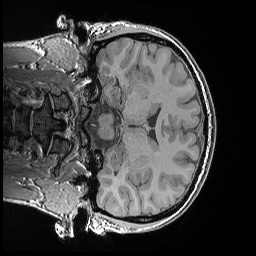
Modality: T1w
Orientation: coronal
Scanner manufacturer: siemens
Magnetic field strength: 3 T
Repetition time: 0.02 s
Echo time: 0.00492 s